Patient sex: M
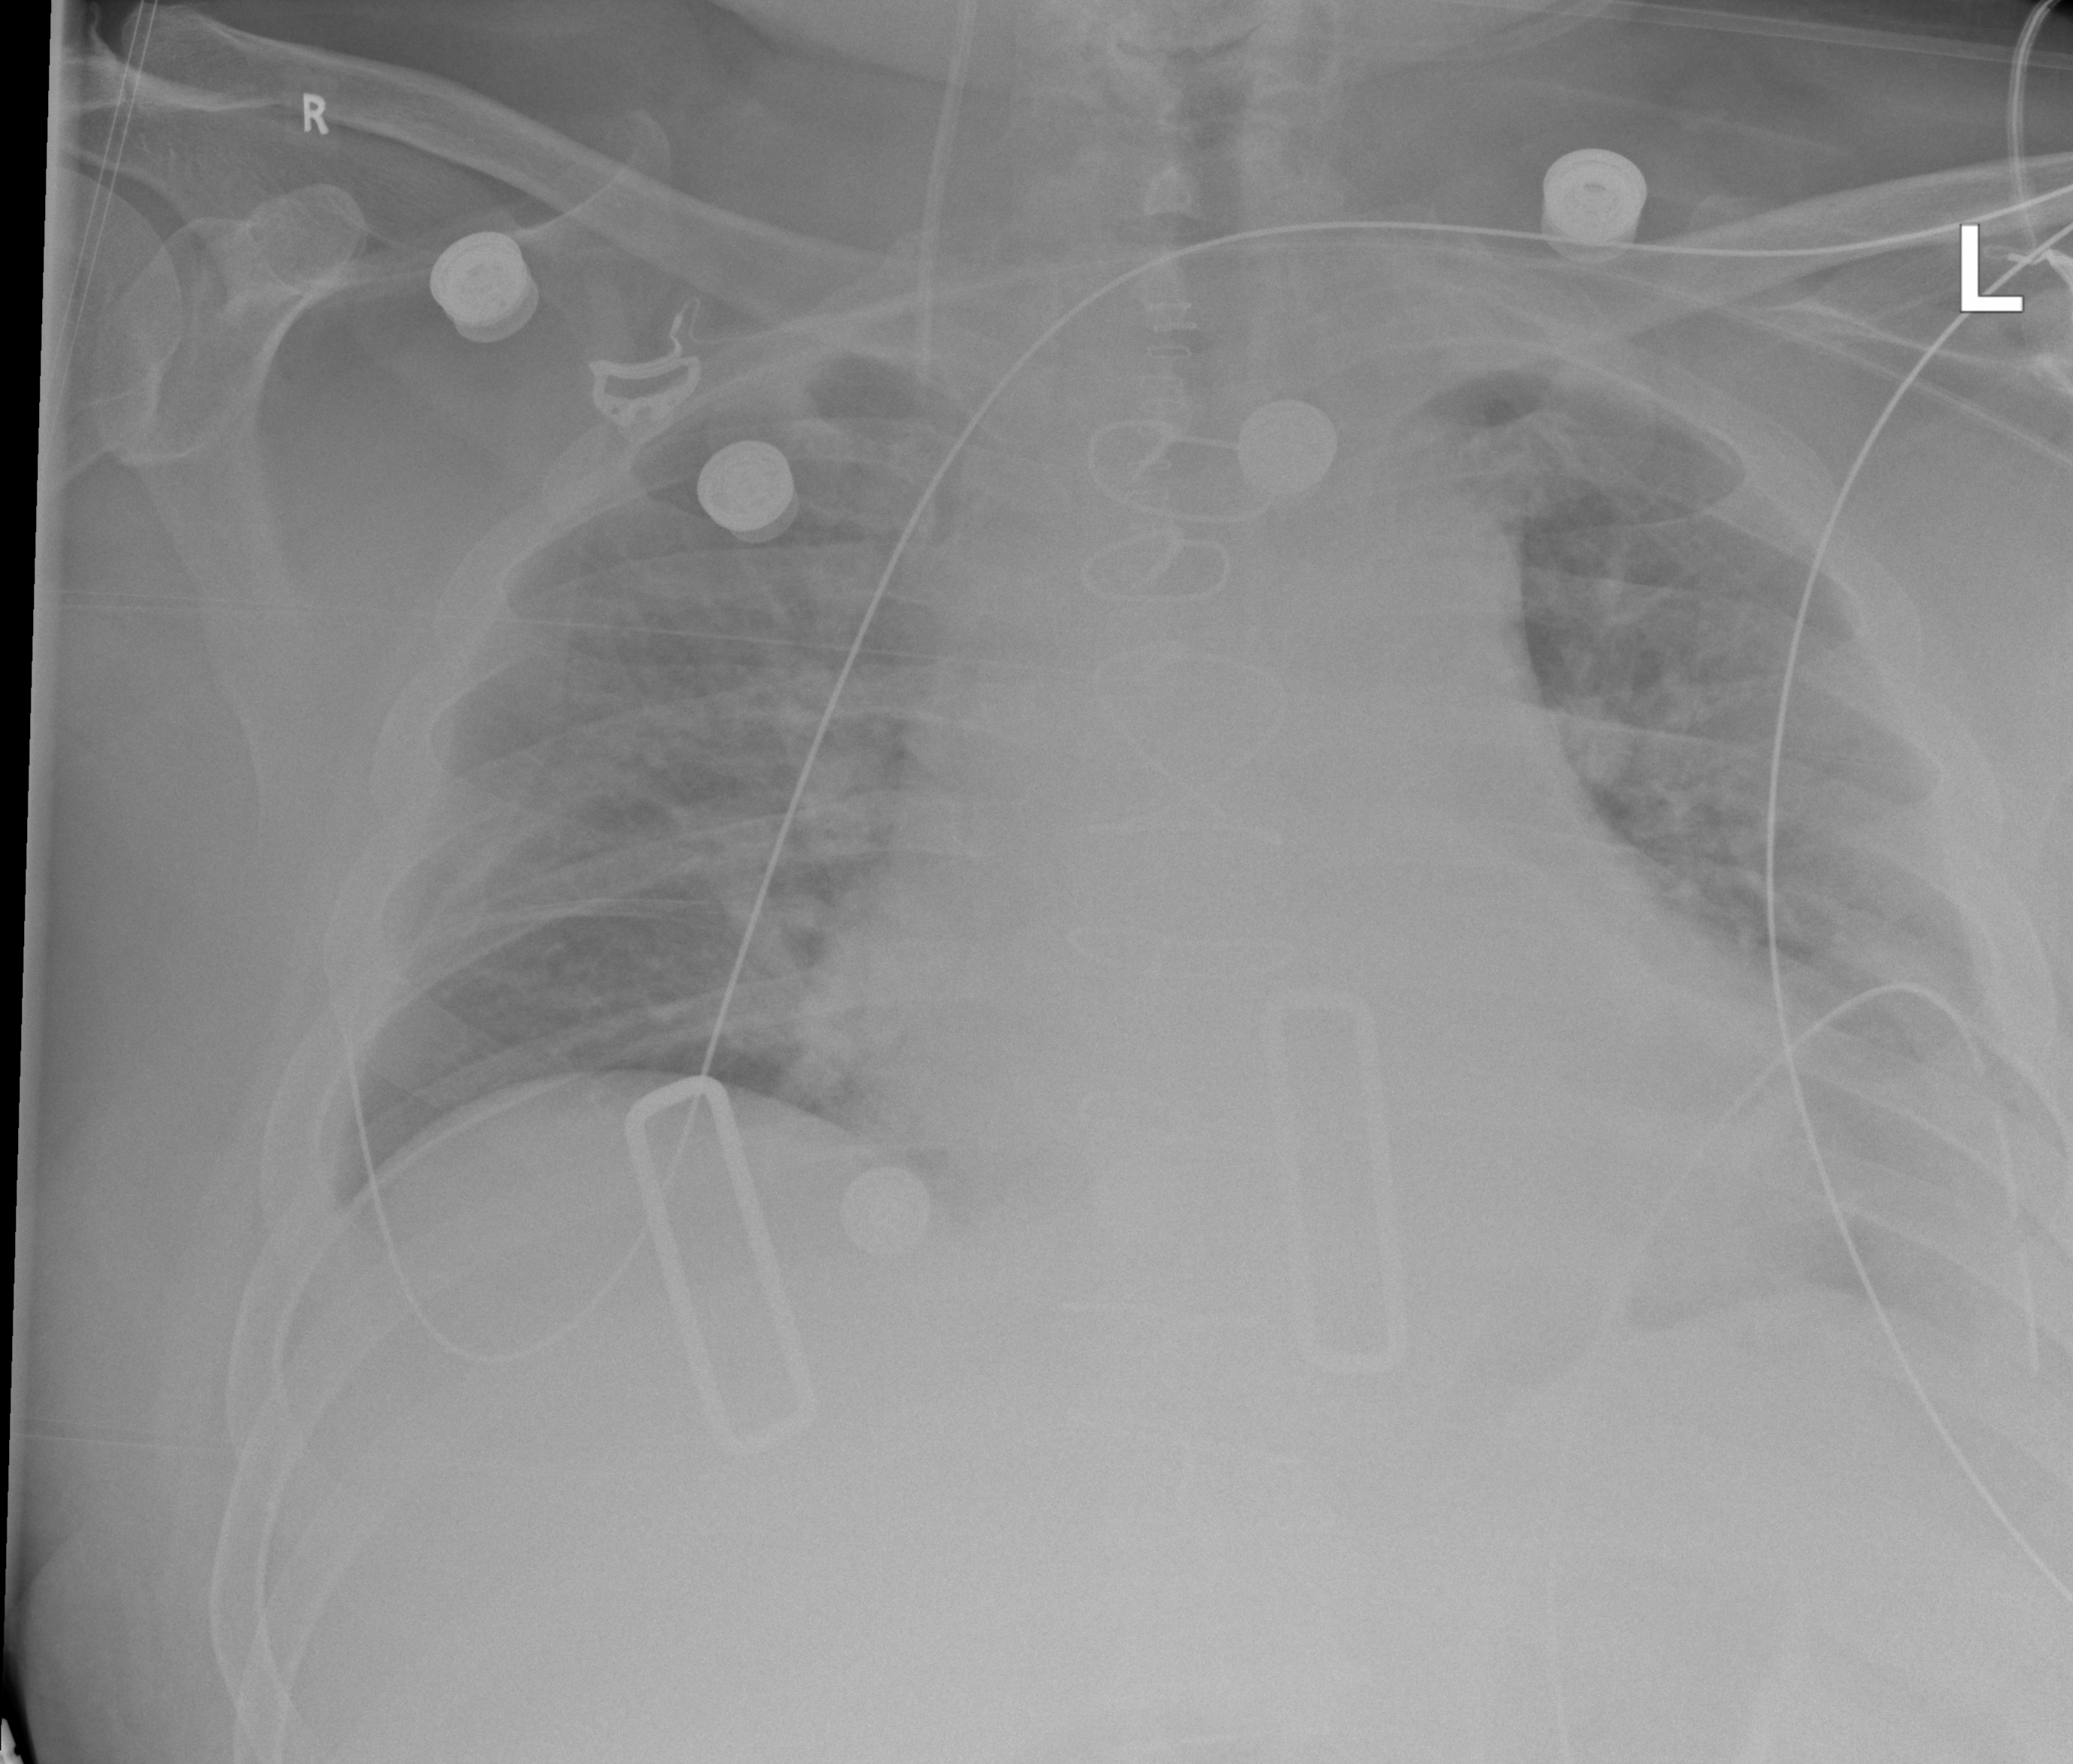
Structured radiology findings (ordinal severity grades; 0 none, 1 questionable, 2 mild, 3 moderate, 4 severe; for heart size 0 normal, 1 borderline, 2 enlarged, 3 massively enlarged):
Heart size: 2
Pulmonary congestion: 2
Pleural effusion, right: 0
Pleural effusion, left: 2
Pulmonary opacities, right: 0
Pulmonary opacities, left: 0
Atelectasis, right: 0
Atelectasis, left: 2